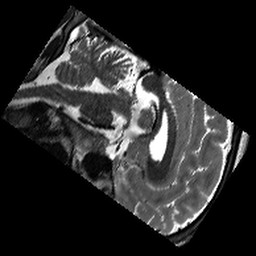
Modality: T2w
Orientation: sagittal
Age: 28
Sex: male